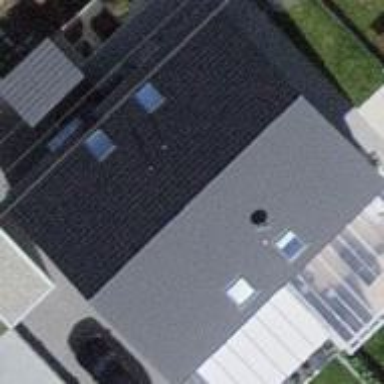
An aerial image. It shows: Detached building with gabled roof.